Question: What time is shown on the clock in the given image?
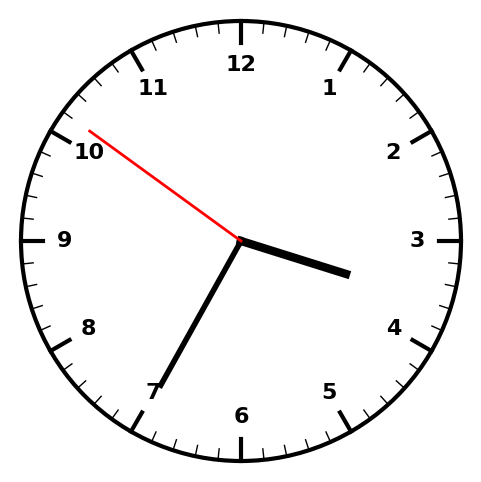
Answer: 03:34:51